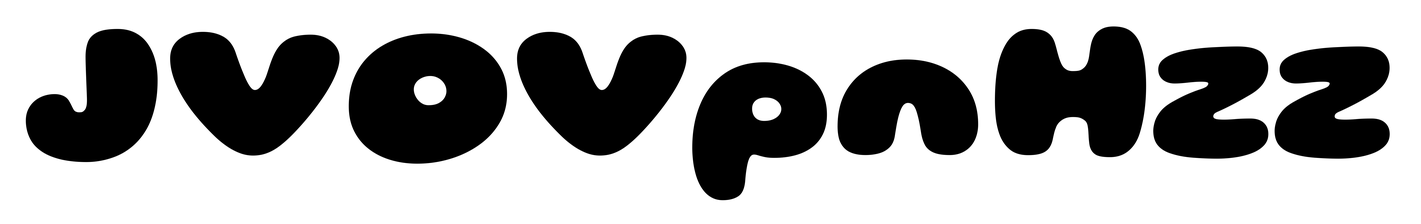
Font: Gluten_Black